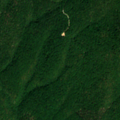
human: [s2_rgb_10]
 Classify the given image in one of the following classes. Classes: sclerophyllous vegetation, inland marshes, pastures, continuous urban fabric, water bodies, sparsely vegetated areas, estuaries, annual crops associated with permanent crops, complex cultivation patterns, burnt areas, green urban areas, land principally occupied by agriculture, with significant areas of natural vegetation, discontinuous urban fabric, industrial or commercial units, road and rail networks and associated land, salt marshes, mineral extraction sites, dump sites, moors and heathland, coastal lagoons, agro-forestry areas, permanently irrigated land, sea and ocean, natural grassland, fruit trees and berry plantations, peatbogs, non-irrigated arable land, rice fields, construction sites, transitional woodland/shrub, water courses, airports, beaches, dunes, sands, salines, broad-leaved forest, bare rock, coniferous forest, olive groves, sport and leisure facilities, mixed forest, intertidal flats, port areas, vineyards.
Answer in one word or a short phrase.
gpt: broad-leaved forest